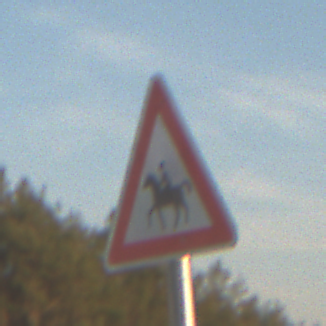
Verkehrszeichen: ReiterRechts
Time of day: SunriseSunset
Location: Outdoor (Nature)
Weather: PartlyCloudy
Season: NotSpecified
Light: Natural